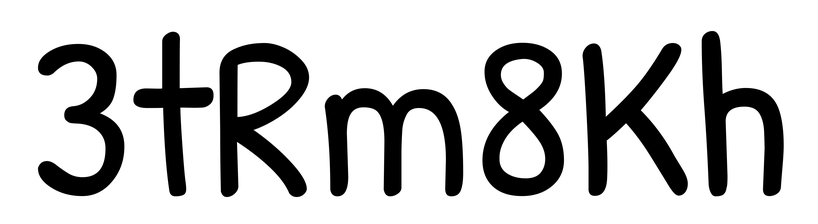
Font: PatrickHand-Regular